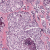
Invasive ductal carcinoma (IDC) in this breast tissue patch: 1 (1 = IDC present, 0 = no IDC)